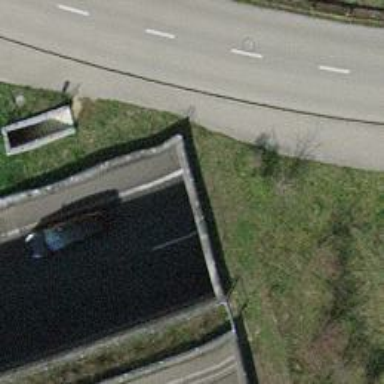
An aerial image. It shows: Motorway that passes through tunnel.